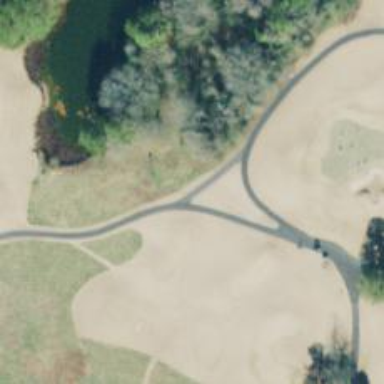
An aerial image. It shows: Path for golf carts.